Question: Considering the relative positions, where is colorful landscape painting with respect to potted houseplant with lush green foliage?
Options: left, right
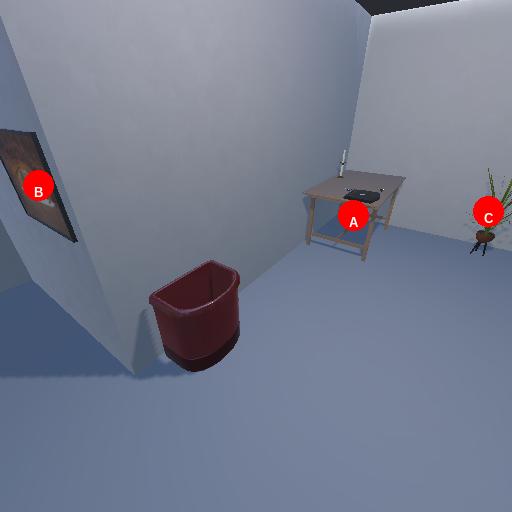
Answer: left